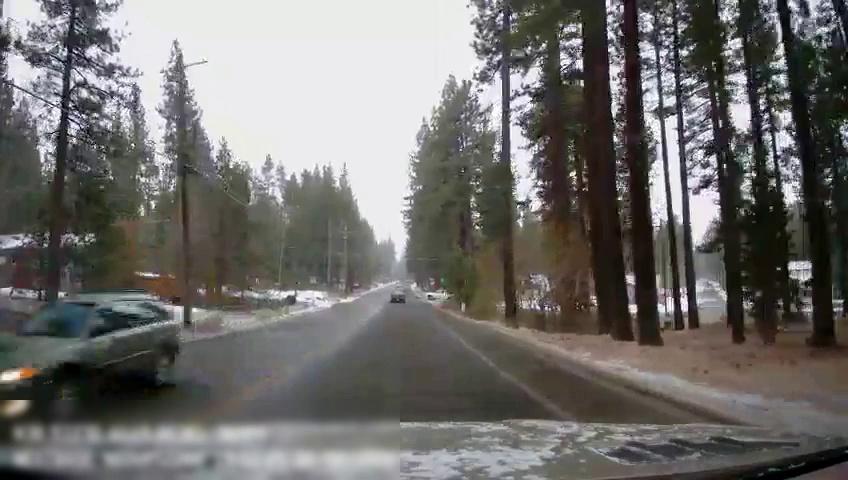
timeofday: Day
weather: Snowy
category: Drivable Space
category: Vehicles | SUV
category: Vehicles | SUV
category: Vehicles | Truck
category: Lanes | Current Lane